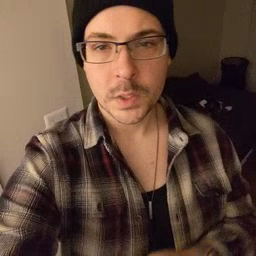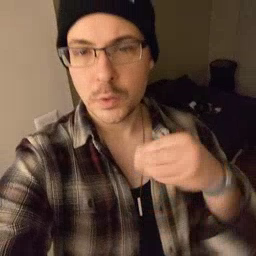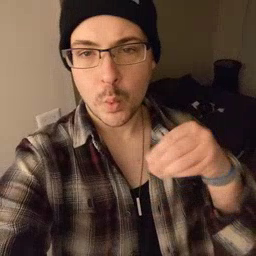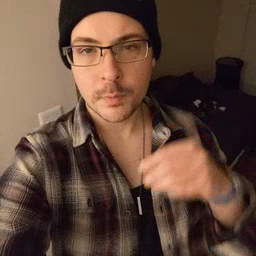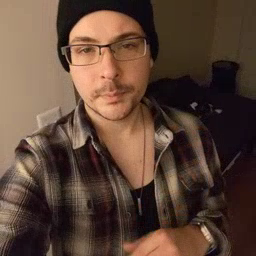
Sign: store